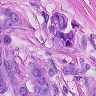
Metastatic tissue present: yes